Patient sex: M
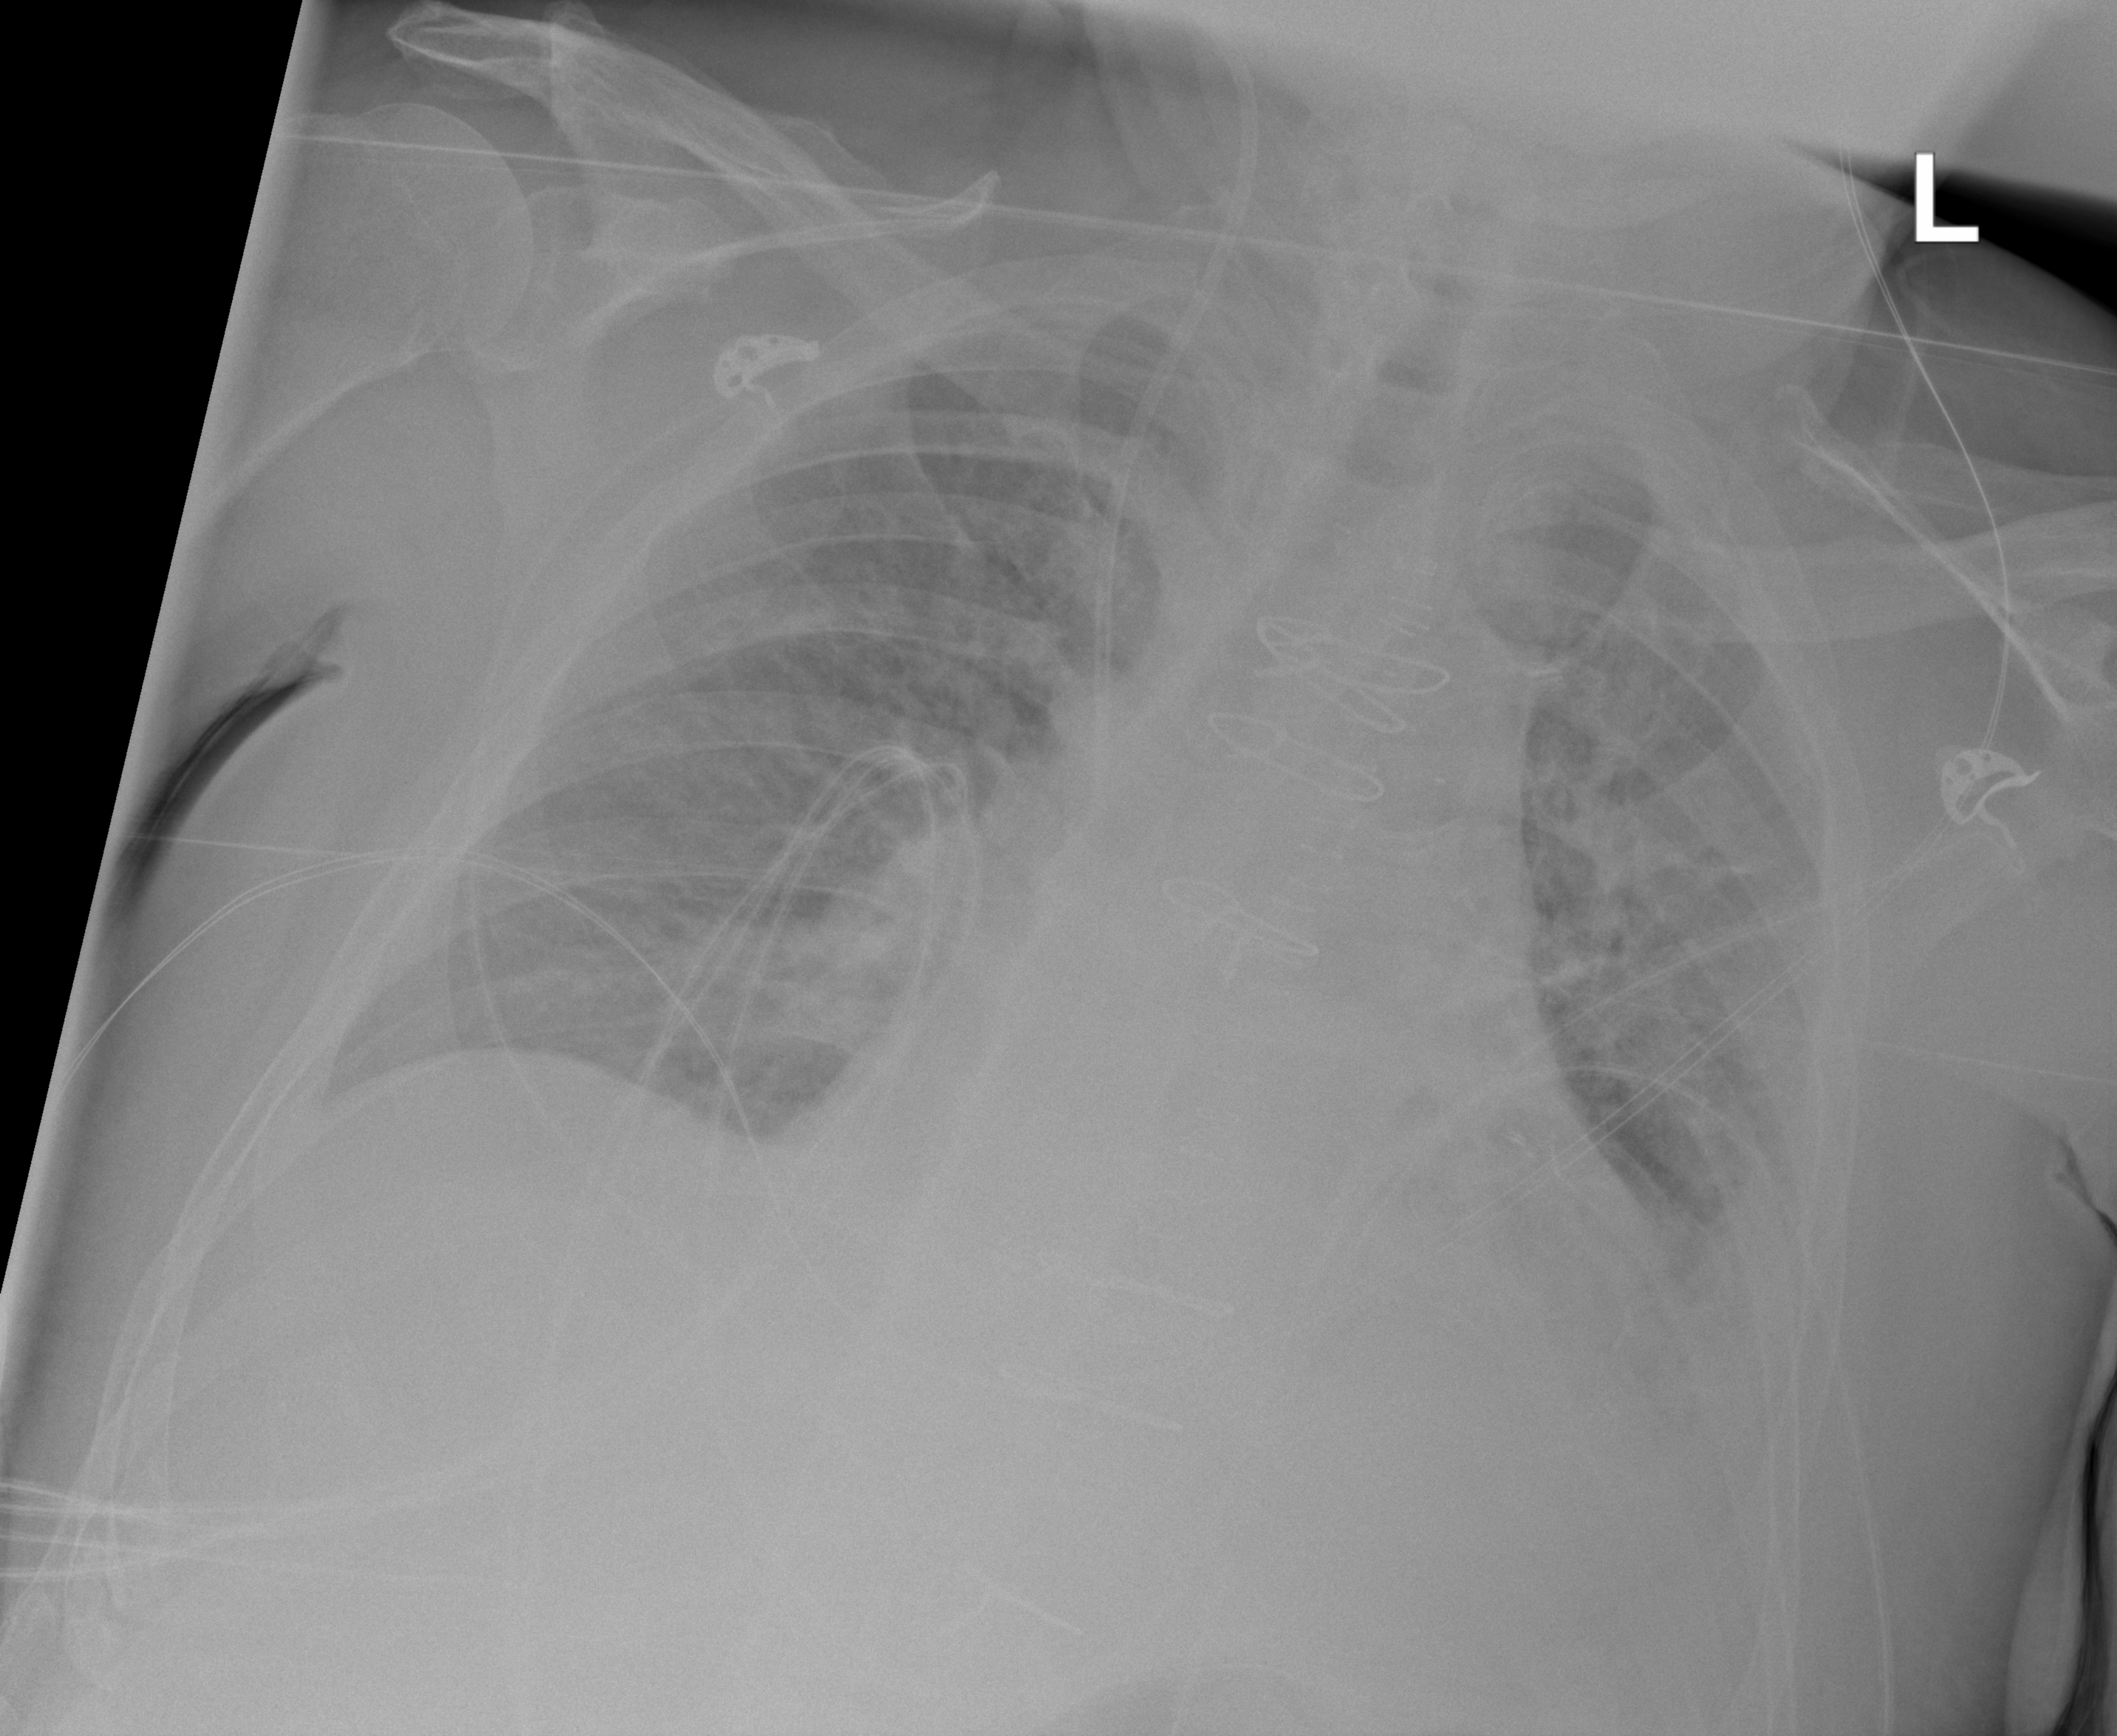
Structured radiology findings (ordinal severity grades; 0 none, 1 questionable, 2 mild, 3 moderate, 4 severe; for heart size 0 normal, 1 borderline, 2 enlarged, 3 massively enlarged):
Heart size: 2
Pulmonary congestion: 2
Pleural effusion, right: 0
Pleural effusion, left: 0
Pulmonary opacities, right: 0
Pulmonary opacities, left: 0
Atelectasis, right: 2
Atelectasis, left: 2